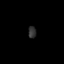
Tissue: lung
Cell type: Epithelial cells
Senescence score: 0.1859
Nuclear area (px): 89
Mean DAPI intensity: 49.652